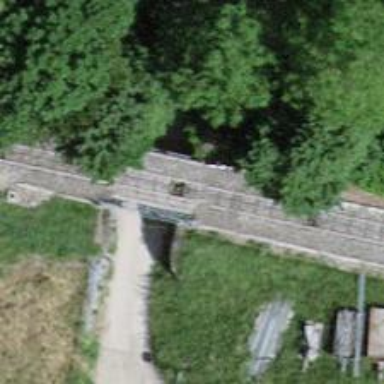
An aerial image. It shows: Funicular railway bridge.